Question: I have this database:

I need to get this JSON output with php pdo:
'''
{
"data": [
{
"ID": "<div class="btn btn-danger">1</div>",
"naziv": "some data from database",
"vrsta": "some data from database",
},
{
"ID": "<div class="btn btn-danger">2</div>",
"naziv": "some data from database",
"vrsta": "some data from database",
}
]
}
'''
So as you can see I need to modify data before JSON encoding...I need to add some html and css.
I try to do this with:
'''
/* select all the weekly tasks from the table googlechart */
$result = $db->prepare('SELECT ID,naziv,vrsta FROM investicije');
$result->execute();
/* Extract the information from $result */
foreach($result as $r) {
$temp = array();
// the following line will be used to slice the Pie chart
$temp['ID'] = '<div class="btn btn-danger">'.$r['ID'].'</div>';
$temp['vrsta'] = $r['vrsta'];
$temp['naziv'] = $r['naziv'];
}
$output = ['data' => $temp];
$jsonTable = json_encode($output);
'''
This does not render the right JSON format as I put above.
UPDATE:
JS:
'''
$(document).ready(function() {
$('#example').dataTable( {
"ajax": "table1.php",
"columns": [
{ "data": "ID" },
{ "data": "naziv" },
{ "data": "vrsta" },
]
} );
} );
'''
HTML
'''
<div class="container">
<table id="example" class="table table-striped table-bordered table-responsitive" cellspacing="0" width="100%">
<thead>
<tr>
<th>ID</th>
<th>Naziv</th>
<th>Vrsta</th>
</tr>
</thead>
<tfoot>
<tr>
<th>ID</th>
<th>Naziv</th>
<th>Vrsta</th>
</tr>
</tfoot>
</table>
</div>
'''
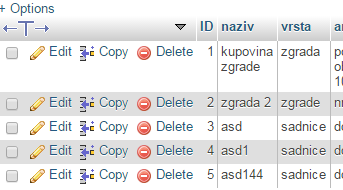
Answer: Right now you are overwriting your '$temp' variable without using it. You need to move '$output = ['data' => $temp];' into the foreach loop and change it a bit:
'''
foreach($result as $r) {
$temp = array();
// the following line will be used to slice the Pie chart
$temp['ID'] = '<div class="btn btn-danger">'.$r['ID'].'</div>';
$temp['vrsta'] = $r['vrsta'];
$temp['naziv'] = $r['naziv'];
$output['data'][] = $temp;
}
'''